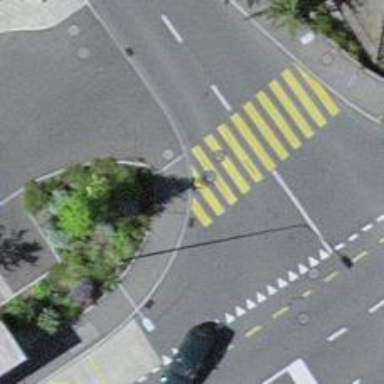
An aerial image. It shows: Kerb serving as barrier.